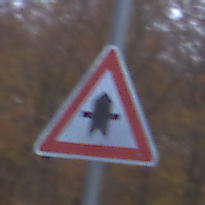
Verkehrszeichen: Vorfahrt
Umgebung: Outdoor, Nature
Tageszeit: SunriseSunset
Wetter: PartlyCloudy
Licht: Natural
Jahreszeit: Autumn
Kontrast: LowContrast